Aerial crown-view tile of a tropical tree (Barro Colorado Island, Panama), acquired 20240813:
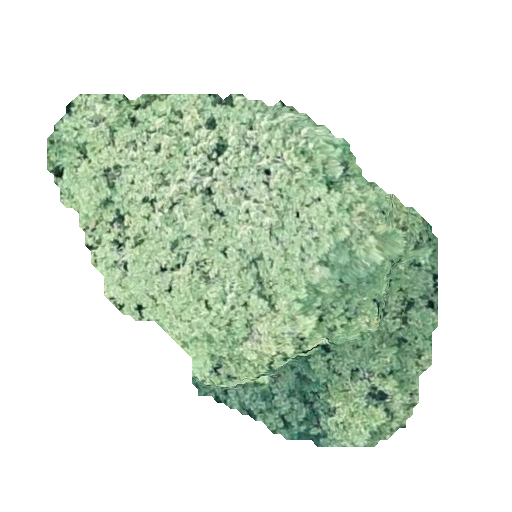
Species: Tabebuia rosea
GBIF accepted scientific name: Tabebuia rosea
Crown area: 143.4 m²